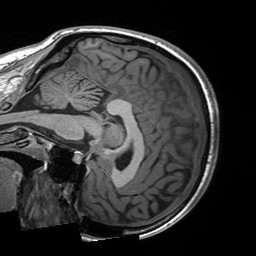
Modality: T1w
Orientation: sagittal
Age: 24
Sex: female
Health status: healthy
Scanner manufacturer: siemens
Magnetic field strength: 3 T
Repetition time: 2 s
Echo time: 0.00203 s